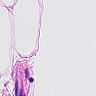
Metastatic tissue present: no